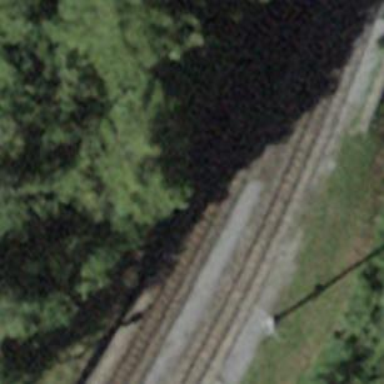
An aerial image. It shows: Narrow-gauge railway with electrified contact line.